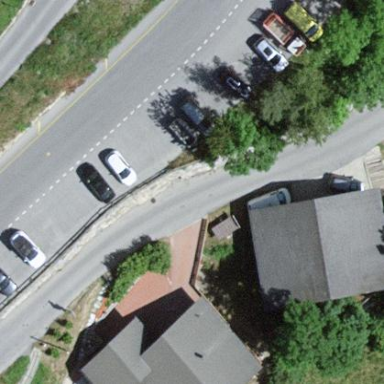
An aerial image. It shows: Parking area with surface.